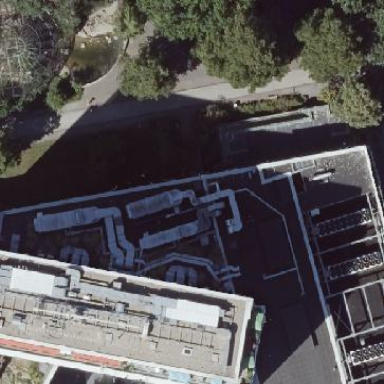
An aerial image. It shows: Commercial building with flat roof.